Question: There's a proposal of <URL>, which is implemented in Chrome now.
When I write '9_9 === 99' to the console, the output is 'true',
but 'parseInt('9_9')' outputs '9'.
'''
> parseInt("9_9")
> 9
> 9_9 === 99
> true
'''
.
I expect the output of 'parseInt('9_9')' to be '99', but the actual output is '9'. How do I parse numbers with separators like "9_9" to 99?
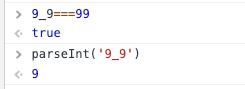
Answer: <URL> and then the numbers extracted from there. The way it does that is to take characters from the beginning of the string until it encounters anything that cannot express an integer:
'''
//all resolve to 99
console.log(parseInt("99"));
console.log(parseInt("99 bottles on the wall"));
console.log(parseInt("99%"));
console.log(parseInt("99.87 degrees"));
//NaN because there are no numbers in the beginning
console.log(parseInt("I got 99 problems and the result here is NaN"));
'''
That does mean that it reads a number as if it's a valid JavaScript numeric literal. The <URL> even explicitly says the following:
>
# Global object functions parseInt and parseFloat
'parseFloat' semantics are unchanged. The syntax for
is updated to define its own , preserving the behavior
of "parseFloat applied to the String type".'parseInt' semantics are unchanged.
So, both 'parseInt' and 'parseFloat' are left to work as they did so far by design.
There is even precedent for their behaviour ignoring how numeric literals are treated in and in with how numbers <URL> are handled:
'''
//numeric literal for 1000 in scientific notation
console.log(1e3);
//terminates at "e" because it's not a number
console.log(parseInt("1e3"))
'''
Moreover, another consideration is backwards compatibility: 'parseInt' never treat '_' specially when it comes to any numbers - any application written up to now could have used 'parseInt' to extract a number up to an underscore. Changing this now may mean a dramatic change in behaviour. Here is a simplistic illustrative example of what could go wrong:
'''
//a dummy function that gives the characteristics of electrical grid:
//220v and 60Hz in Europe, 110v and 50Hz in the USA
function getElectricitySpec(location) {
if (location == "US") {
return "110_60"
} else if (location == "EU") {
return "220_50";
}
return "unknown"
}
// implementation that treats _ as part of numerics
function newParseInt(value, radix) {
return parseInt(value.replace(/_/g, ""), radix)
}
var volts = newParseInt(getElectricitySpec("EU"));
powerComponent(volts);
function powerComponent(atVolts) {
console.log(volts);
}
'''
So, there is no reason to expect that 'parseInt' should parse '99' out of '"9_9"'.